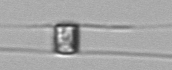
Label: Chaetoceros_similis